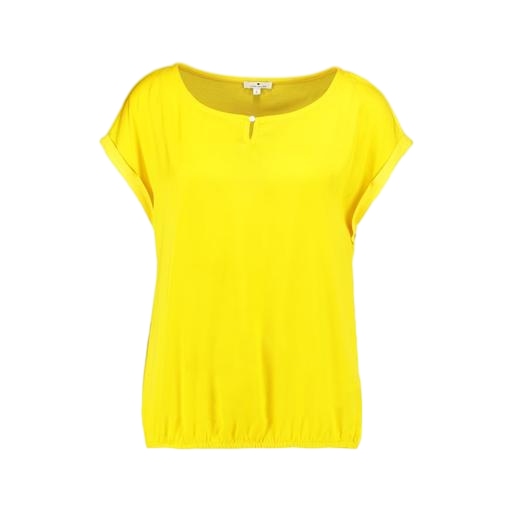
yellow scoop tee, yellow boxy bateau neck top, yellow jersey tee, white background